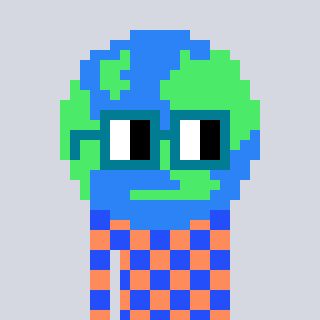
a pixel art character with square dark green glasses, a earth-shaped head and a peachy-colored body on a cool background